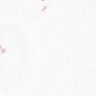
Metastatic tissue present: no